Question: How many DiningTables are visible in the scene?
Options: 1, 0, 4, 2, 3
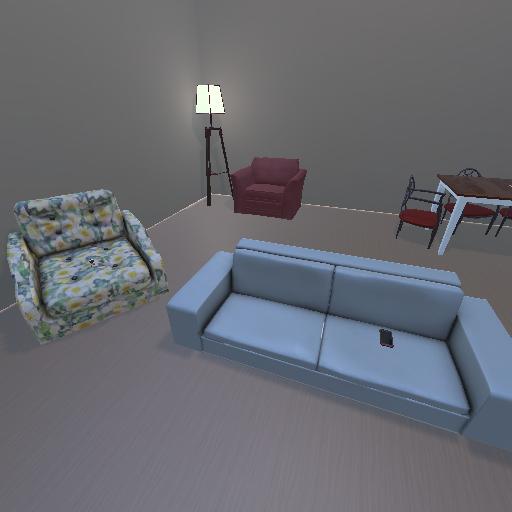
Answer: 1